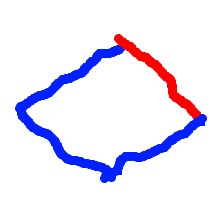
Shape: rhombus